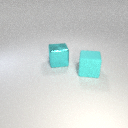
large cyan rubber cube in front of large cyan metal cube